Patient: sex M, age 57
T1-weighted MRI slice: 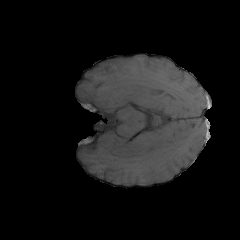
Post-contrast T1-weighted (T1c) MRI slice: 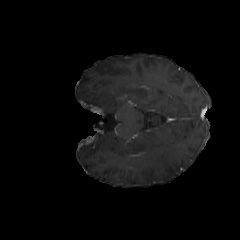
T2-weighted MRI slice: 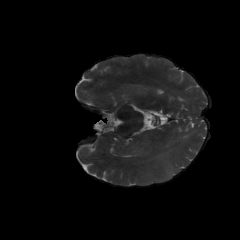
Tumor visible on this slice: yes
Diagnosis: Glioblastoma, IDH-wildtype
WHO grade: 4